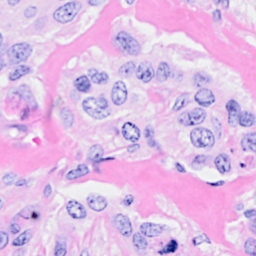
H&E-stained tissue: Breast